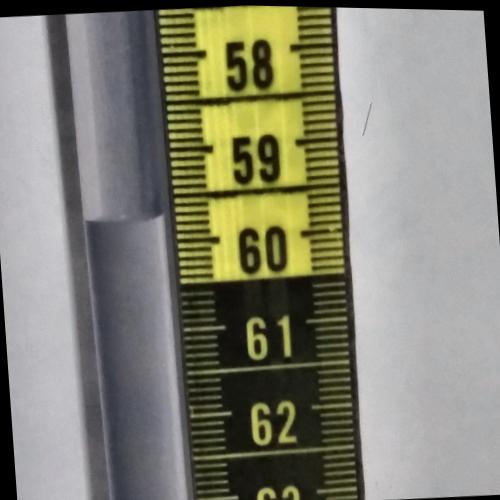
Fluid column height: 59.7 cm